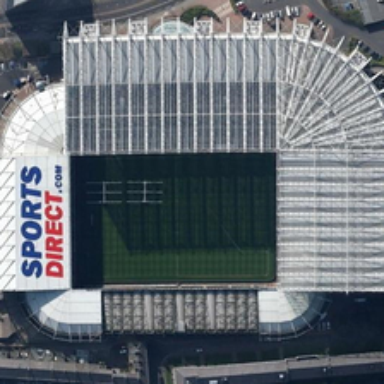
Some buildings and cars are near a large stadium .